Question: I did a small test application which simulates moving around an object. I used the <URL> library and the Rotation Vector Sensor on my mobile device.
My problem is that the current state of the rotation is not simulating the moving around the object correctly. The rotation is reverse.
Here is a picture of the problem to be more clear:

In the picture the upper part is showing the moving of the user from point A to B. The part bellow is showing how the application is simulating the moving around the object. The "HOW IT IS" screen is showing how it is currently rotating the object.
The code looks like this:
'''
public class HelloWorld extends Activity {
private GLSurfaceView mGLSurfaceView;
private SensorManager mSensorManager;
private MyRenderer mRenderer;
Object3D object = null;
private World world = null;
private Light sun = null;
Context context = this;
private FrameBuffer fb = null;
private RGBColor back = new RGBColor(175, 175, 175);
@Override
protected void onCreate(Bundle savedInstanceState) {
super.onCreate(savedInstanceState);
// Get an instance of the SensorManager
mSensorManager = (SensorManager) getSystemService(SENSOR_SERVICE);
mRenderer = new MyRenderer(context);
mGLSurfaceView = new GLSurfaceView(this);
mGLSurfaceView.setRenderer(mRenderer);
setContentView(mGLSurfaceView);
}
@Override
protected void onResume() {
super.onResume();
mRenderer.start();
mGLSurfaceView.onResume();
}
@Override
protected void onPause() {
super.onPause();
mRenderer.stop();
mGLSurfaceView.onPause();
}
class MyRenderer implements GLSurfaceView.Renderer, SensorEventListener {
private Sensor mRotationVectorSensor;
private final float[] mRotationMatrix = new float[16];
Context context;
public MyRenderer(Context context) {
// find the rotation-vector sensor
this.context = context;
mRotationVectorSensor = mSensorManager
.getDefaultSensor(Sensor.TYPE_ROTATION_VECTOR);
// initialize the rotation matrix to identity
mRotationMatrix[0] = 1;
mRotationMatrix[4] = 1;
mRotationMatrix[8] = 1;
mRotationMatrix[12] = 1;
}
public void start() {
mSensorManager.registerListener(this, mRotationVectorSensor, 10000);
}
public void stop() {
// make sure to turn our sensor off when the activity is paused
mSensorManager.unregisterListener(this);
}
public void onSensorChanged(SensorEvent event) {
if (event.sensor.getType() == Sensor.TYPE_ROTATION_VECTOR) {
SensorManager.getRotationMatrixFromVector(mRotationMatrix,
event.values);
SensorManager.remapCoordinateSystem(mRotationMatrix, SensorManager.AXIS_X, SensorManager.AXIS_MINUS_Y, mRotationMatrix);
}
}
public void onDrawFrame(GL10 gl) {
Matrix m = new Matrix();
m.setDump(mRotationMatrix);
object.setRotationMatrix(m);
fb.clear(back);
world.renderScene(fb);
world.draw(fb);
fb.display();
}
public void onSurfaceChanged(GL10 gl, int width, int height) {
if (fb != null) {
fb.dispose();
}
fb = new FrameBuffer(gl, width, height);
world = new World();
world.setAmbientLight(250, 250, 250);
// set view-port
gl.glViewport(0, 0, width, height);
// set projection matrix
float ratio = (float) width / height;
gl.glMatrixMode(GL10.GL_PROJECTION);
gl.glLoadIdentity();
gl.glFrustumf(-ratio, ratio, -1, 1, 1, 10);
try {
object = loadModel("untitled.obj", "untitled.mtl", 0.1F);
} catch (UnsupportedEncodingException e) {
// TODO Auto-generated catch block
e.printStackTrace();
}
object.build();
world.addObject(object);
Camera cam = world.getCamera();
cam.moveCamera(Camera.CAMERA_MOVEOUT, 50);
cam.lookAt(object.getTransformedCenter());
}
public void onSurfaceCreated(GL10 gl, EGLConfig config) {
// dither is enabled by default, we don't need it
gl.glDisable(GL10.GL_DITHER);
// clear screen in white
gl.glClearColor(1, 1, 1, 1);
}
public void onAccuracyChanged(Sensor sensor, int accuracy) {
}
private Object3D loadModel(String filename, String mtlFileName,
float scale) throws UnsupportedEncodingException {
InputStream stream = null;
InputStream mtlStream = null;
try {
stream = context.getAssets().open(filename);
mtlStream = context.getAssets().open(mtlFileName);
} catch (IOException e) {
// TODO Auto-generated catch block
e.printStackTrace();
}
Object3D[] model = Loader.loadOBJ(stream, mtlStream, scale);
return Object3D.mergeAll(model);
}
}}
'''
Does anyone here has experience with this? I want to know if there is a simple solution for this before I start going full mathematical on this.
Thank you for your time! I really appreciate it!
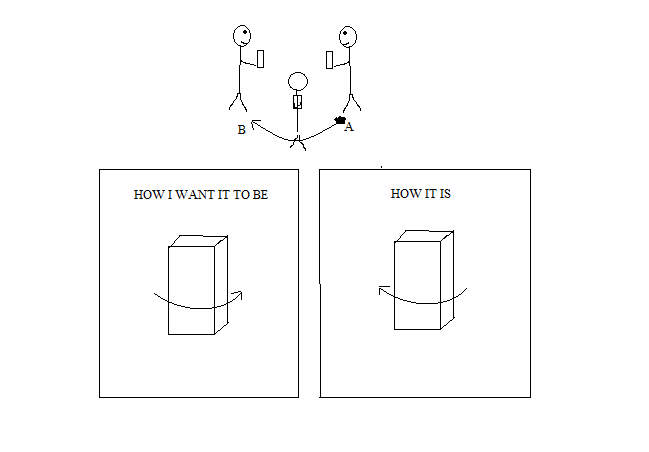
Answer: OK I found a solution on my own. I had to rotate the supplied rotation matrix so it is expressed in a coordinate system that was suitable for my problem.
I edited the code in my question. That code now works for me.
Basicly I added this line of code in the 'onSensorChanged' method:
'''
SensorManager.remapCoordinateSystem(mRotationMatrix, SensorManager.AXIS_X, SensorManager.AXIS_MINUS_Y, mRotationMatrix);
'''
I know its not the best performance solution because I am using 'mRotationMatrix' as both the first and the last parameter in the mentioned method. But for now I am not bothered with the performance issue.
I hope this helps someone in the future.